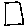
Label: square